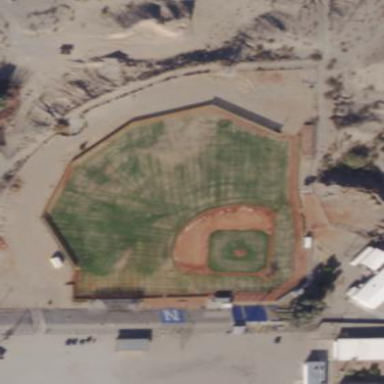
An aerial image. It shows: Baseball pitch for leisure land.